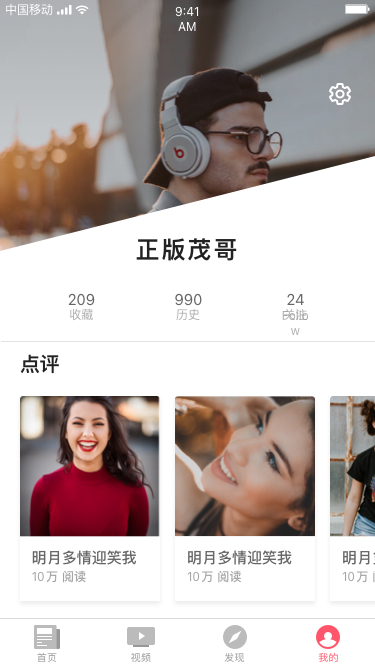
Text in this UI design:
正版茂哥
209
收藏
990
历史
24
关注
Follow
点评
明月多情迎笑我
10万 阅读
明月多情迎笑我
10万 阅读
明月多情迎笑我
10万 阅读